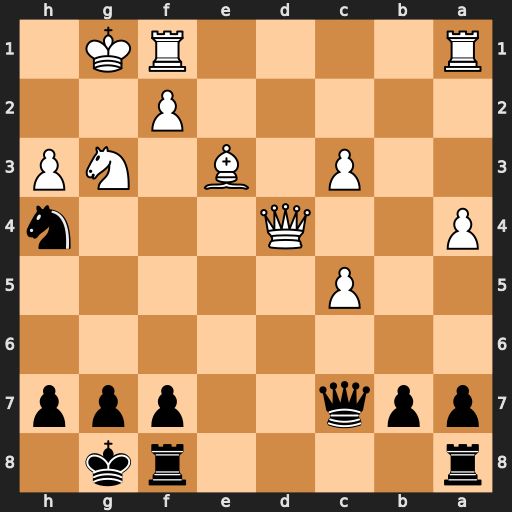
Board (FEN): r4rk1/ppq2ppp/8/2P5/P2Q3n/2P1B1NP/5P2/R4RK1
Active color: b
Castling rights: -
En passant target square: -
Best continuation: Nf3+ Kh1 Nxd4